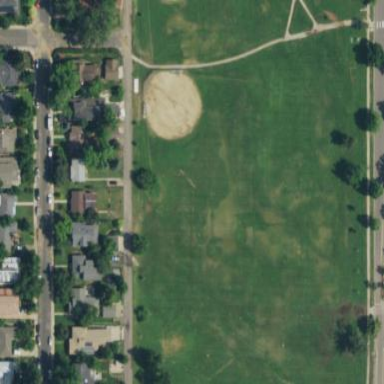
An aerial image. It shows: Dirt baseball pitch for leisure and sports activities.